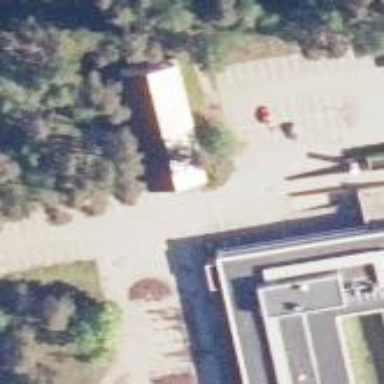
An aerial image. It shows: Parking area.